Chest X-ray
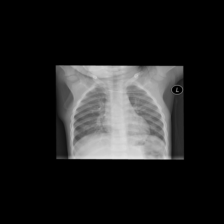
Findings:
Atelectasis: negative
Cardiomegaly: negative
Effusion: negative
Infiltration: positive
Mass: negative
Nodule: negative
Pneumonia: negative
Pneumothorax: negative
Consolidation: negative
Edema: negative
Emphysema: negative
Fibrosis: negative
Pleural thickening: negative
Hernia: negative